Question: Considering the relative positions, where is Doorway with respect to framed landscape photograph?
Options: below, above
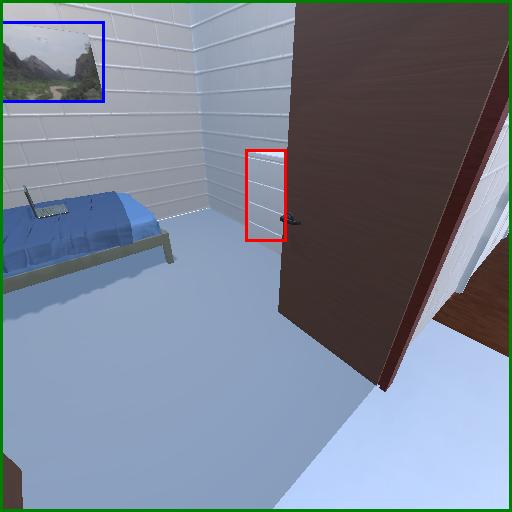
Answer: below